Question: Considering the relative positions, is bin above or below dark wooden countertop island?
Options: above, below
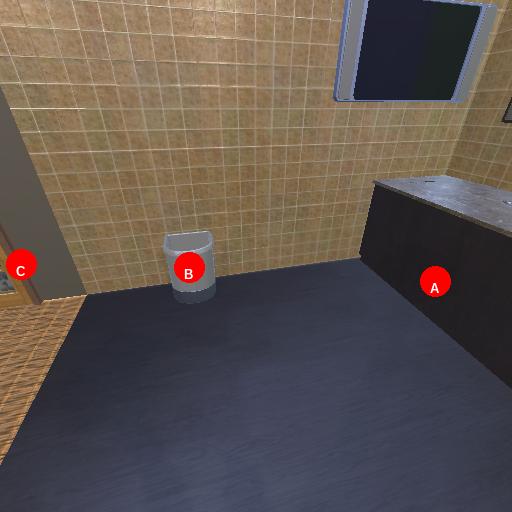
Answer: above